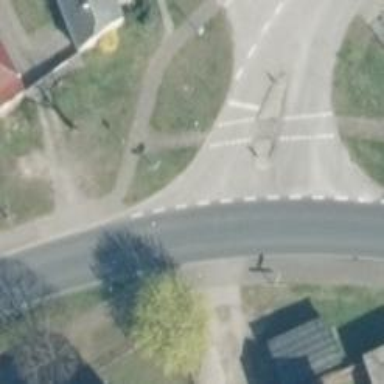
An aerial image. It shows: Primary highway with asphalt surface and cycle track alongside.